Question: I have a grid with a detail table. When I do a multiple sort on that sub grid I would like the UI changed to reflect in which order the sorting is in. I have attached two screen shots representing what I want. I would prefer the header option. The problem is that the user can not tell which sort is the prominent one.
How would I achieve this using telerik grids? I can not find out how to put a header on the GridTableView or inside the detail table.
Any help would be appreciated
Thanks

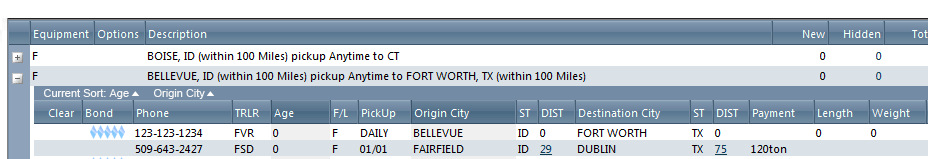
Answer: I switched all my grids to KendoUI Grids and took advantage of the clients commands and manipulated the columns via jquery.